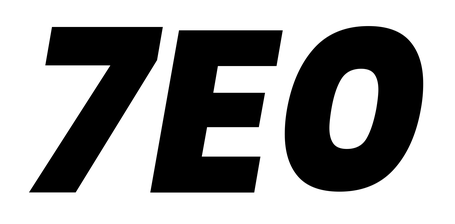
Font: Poppins-ExtraBoldItalic